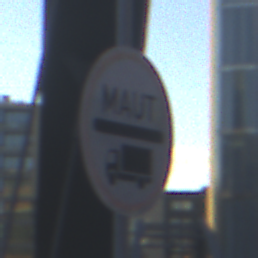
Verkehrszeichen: Mautpflicht
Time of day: SunriseSunset
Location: Outdoor (Urban)
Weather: Clear
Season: NotSpecified
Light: Natural